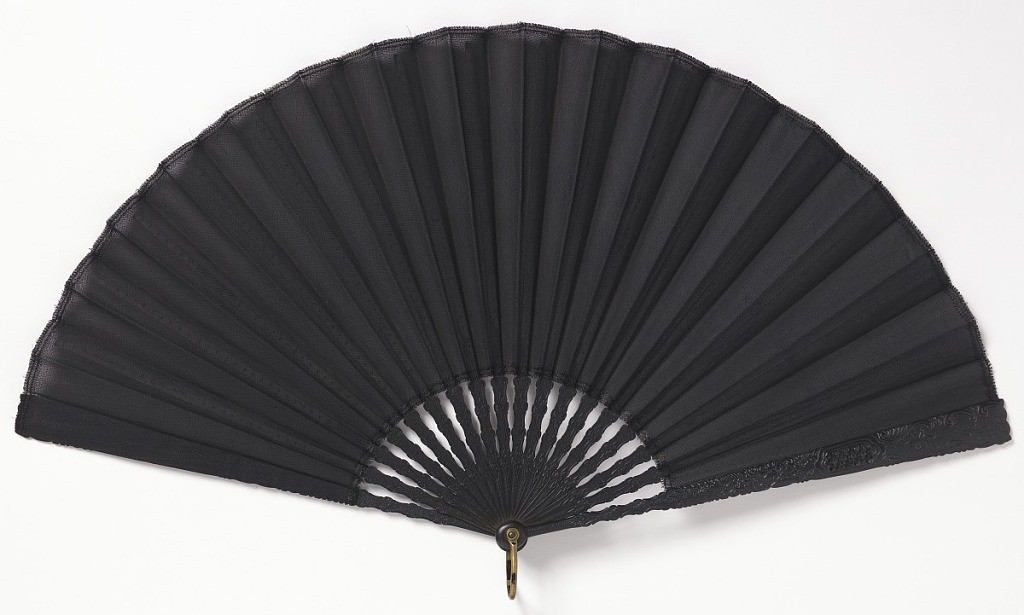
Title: Pleated fan and case
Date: late 19th century
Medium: Silk leaf, carved wood sticks
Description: Pleated fan. Black organdy leaf. Guards and sticks of black wood, delicately carved on obverse with all-over flower and scroll motifs. Guards also decorated with a cartouche incised with quatrefoil and trefoil motifs. Box covered with maroon imitation leather with gilt tooling, marked: Tiffany & Co. Made in France